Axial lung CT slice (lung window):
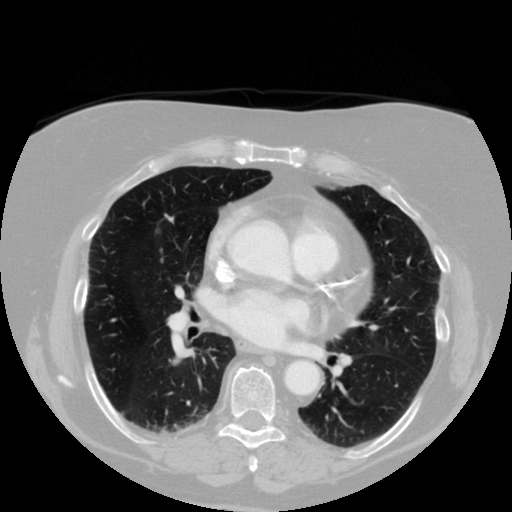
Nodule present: no